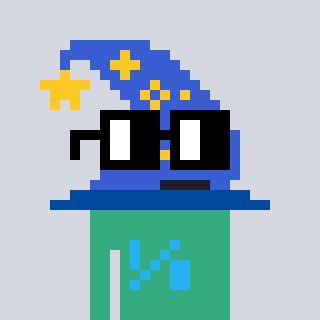
a pixel art character with square black glasses, a wizard hat-shaped head and a teal-colored body on a cool background